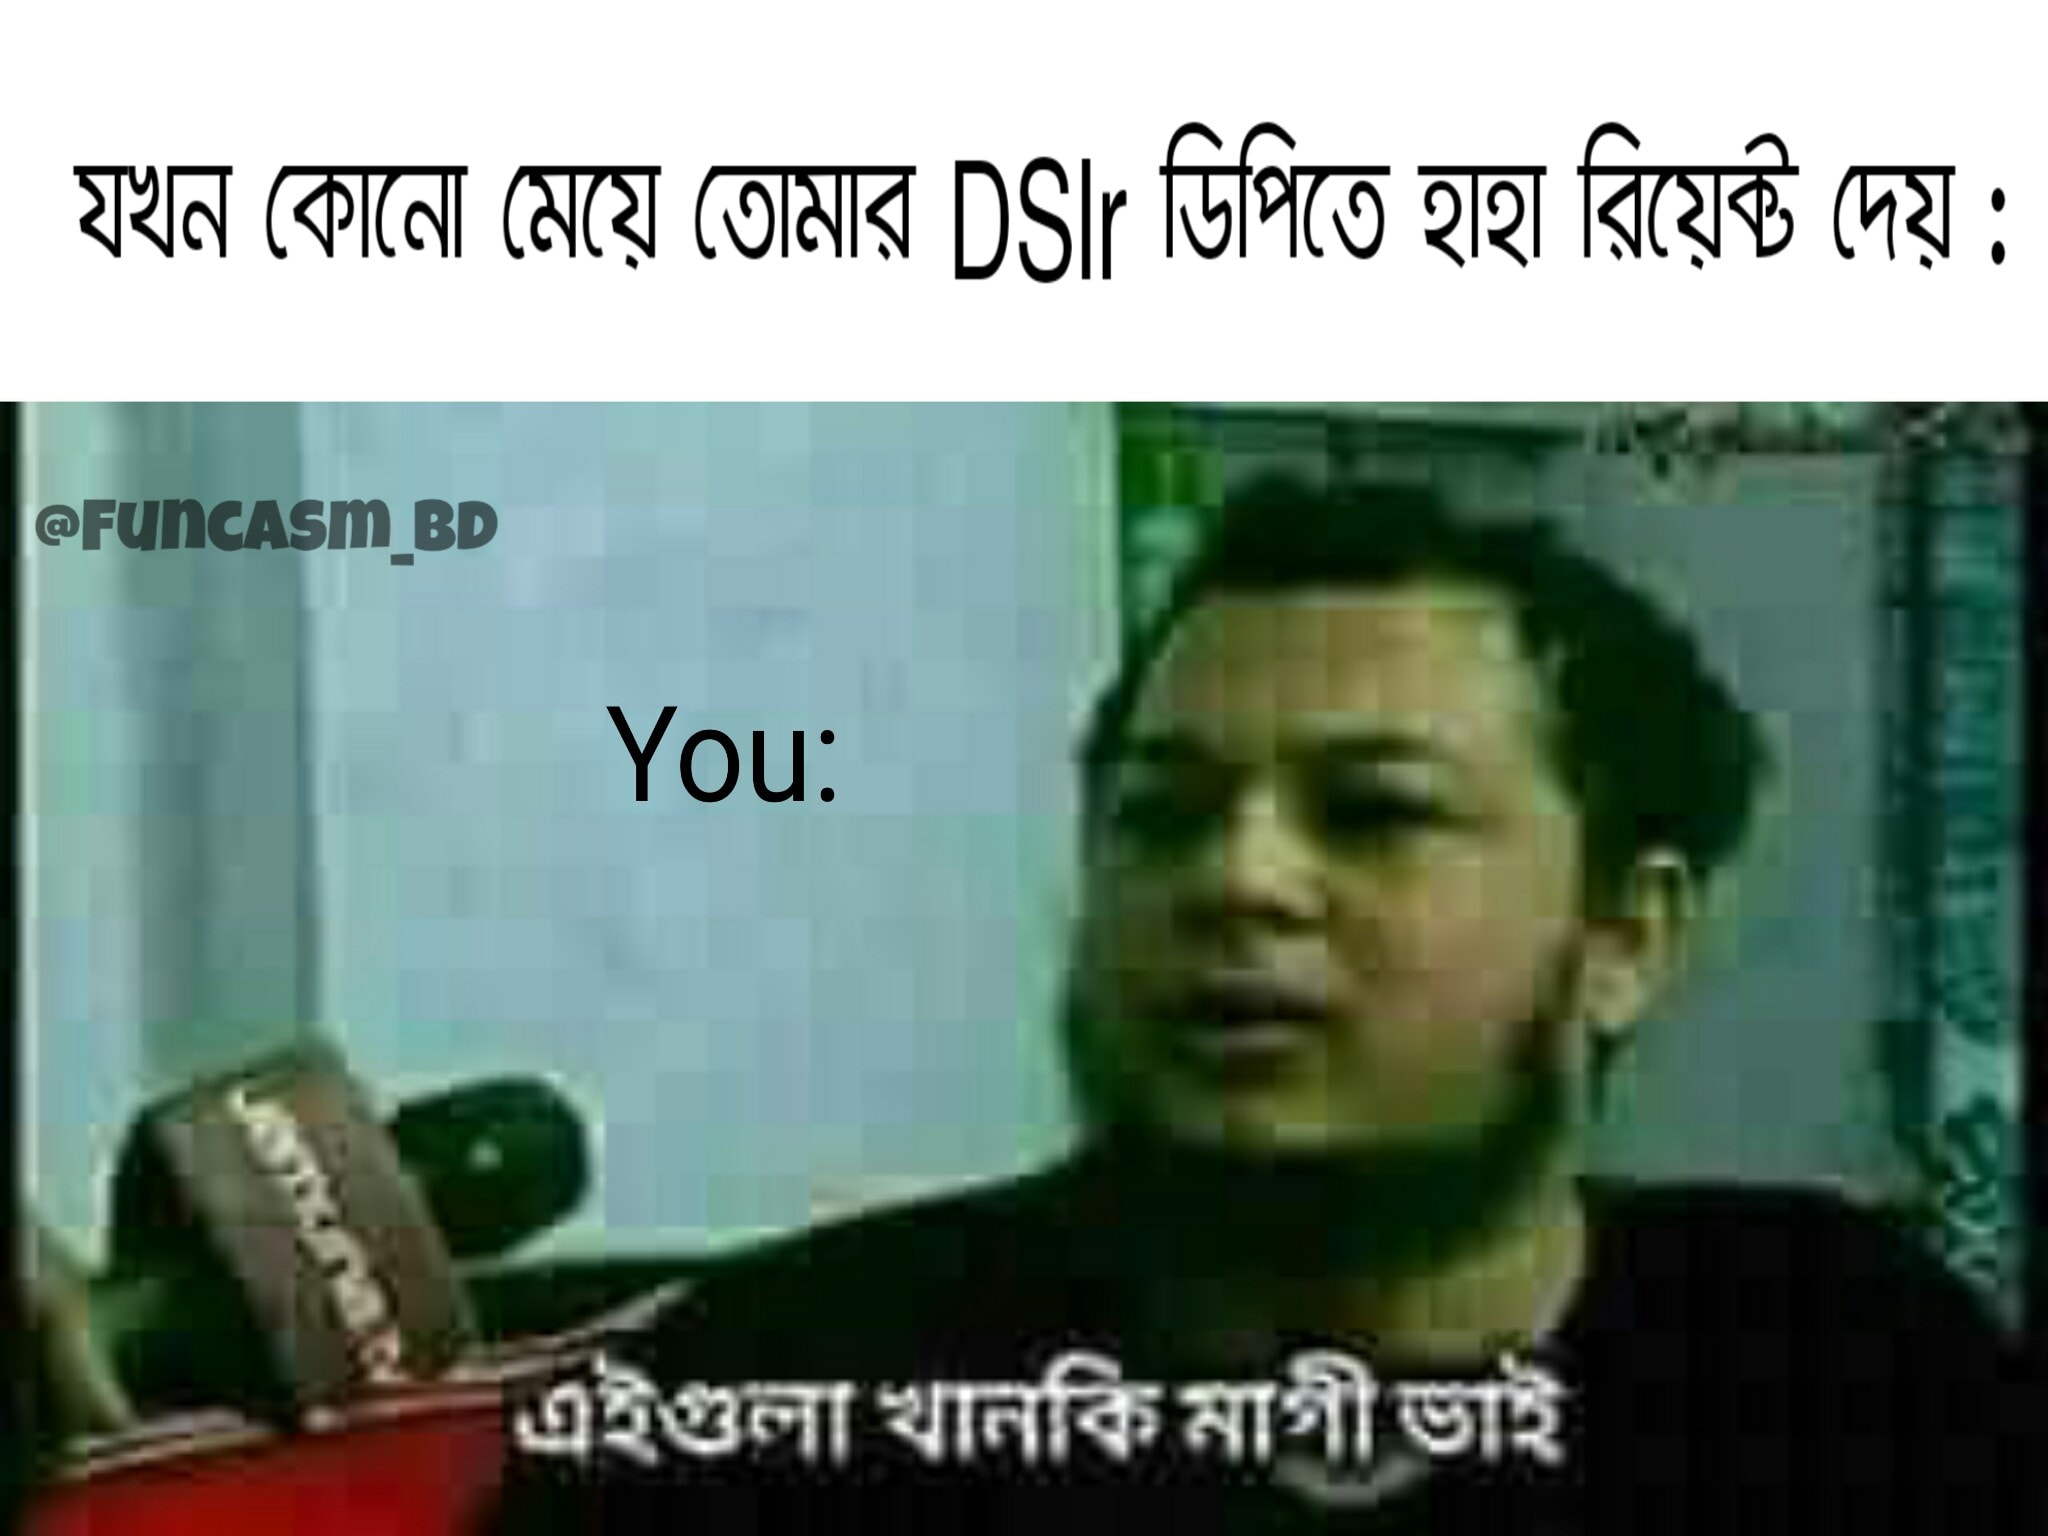
Text: যখন কোনো মেয়ে তোমার DSlr ডিপিতে হাহা রিয়েক্ট দেয়  You : এইগুলা খানকি মাগী ভাই
Label: Hate
Hate category: Personal Offence
Targeted group: Individual